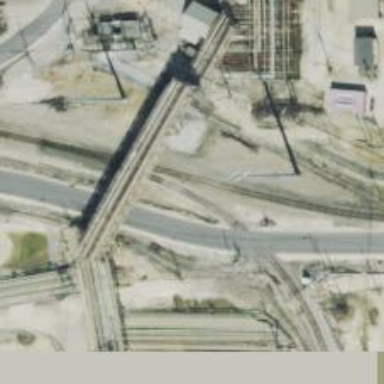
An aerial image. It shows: Rail spur service.